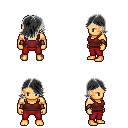
a pixel art fantasy rpg character, male body template, human, tanned skin, maroon pirate shirt, red pants, gray swoop hairstyle, leather bracers, four views (front, back, left, right), 2x2 character sprite sheet, small pixel art, hard edges, no anti-aliasing